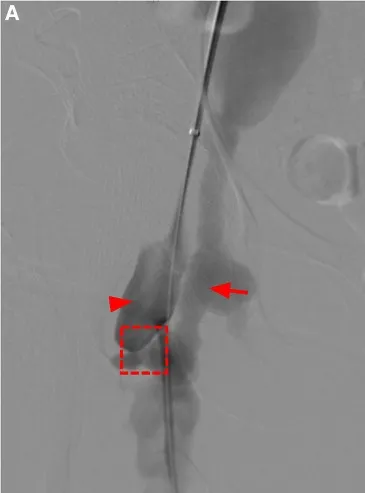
(A) angiography shows enlargement of the femoral artery (red arrow head), and a fistula connecting (dashed box) the deep femoral artery and the femoral vein, leading to early enhancement and aneurysmal dilatation of the femoral vein (red arrow).
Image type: radiology (ct)